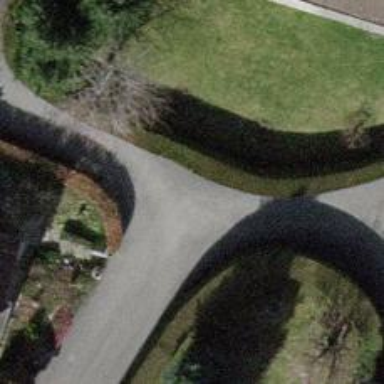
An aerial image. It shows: Alley classified as service road.